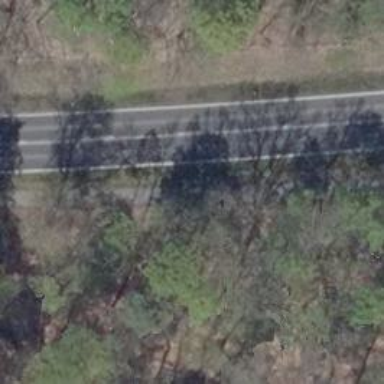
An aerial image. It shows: Sandy track road with grade5 tracktype.